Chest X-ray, AP view. Patient: 21 years old, sex F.
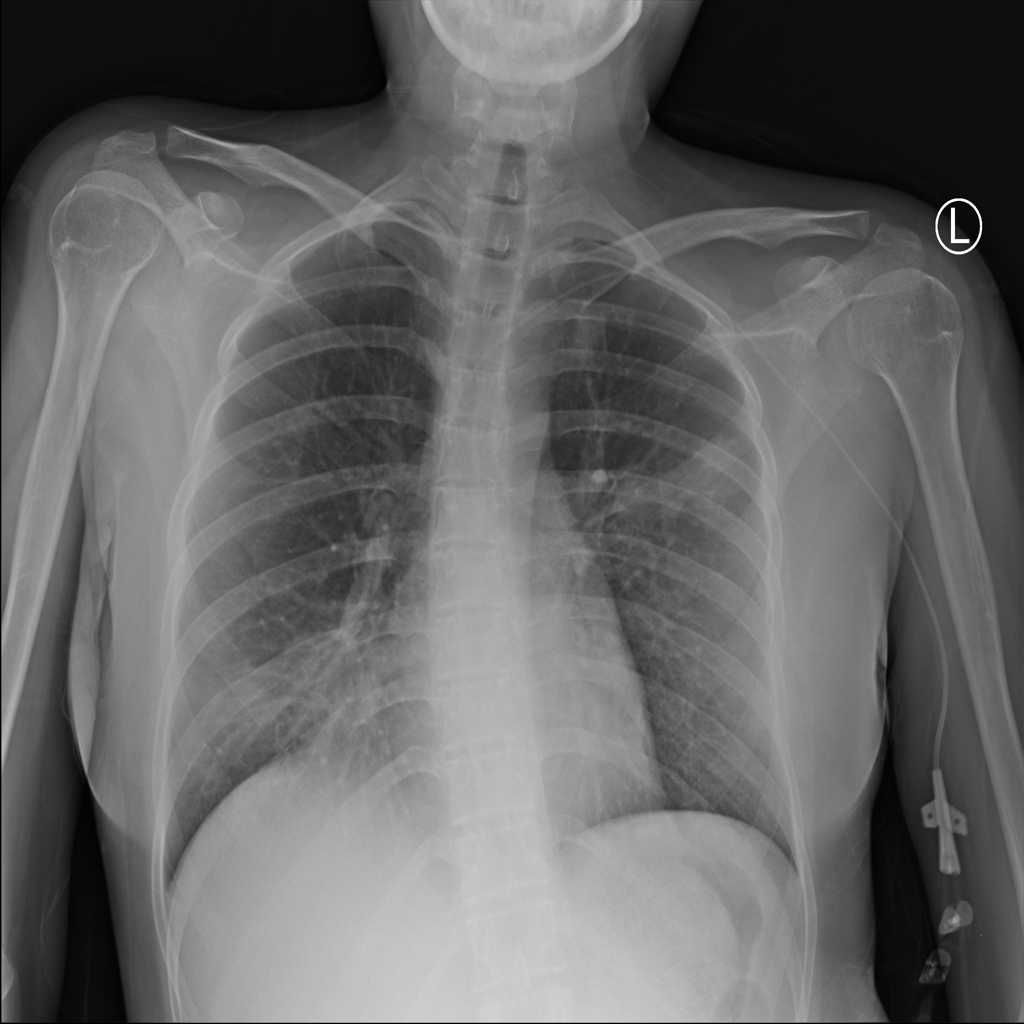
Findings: Consolidation, Mass